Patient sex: F
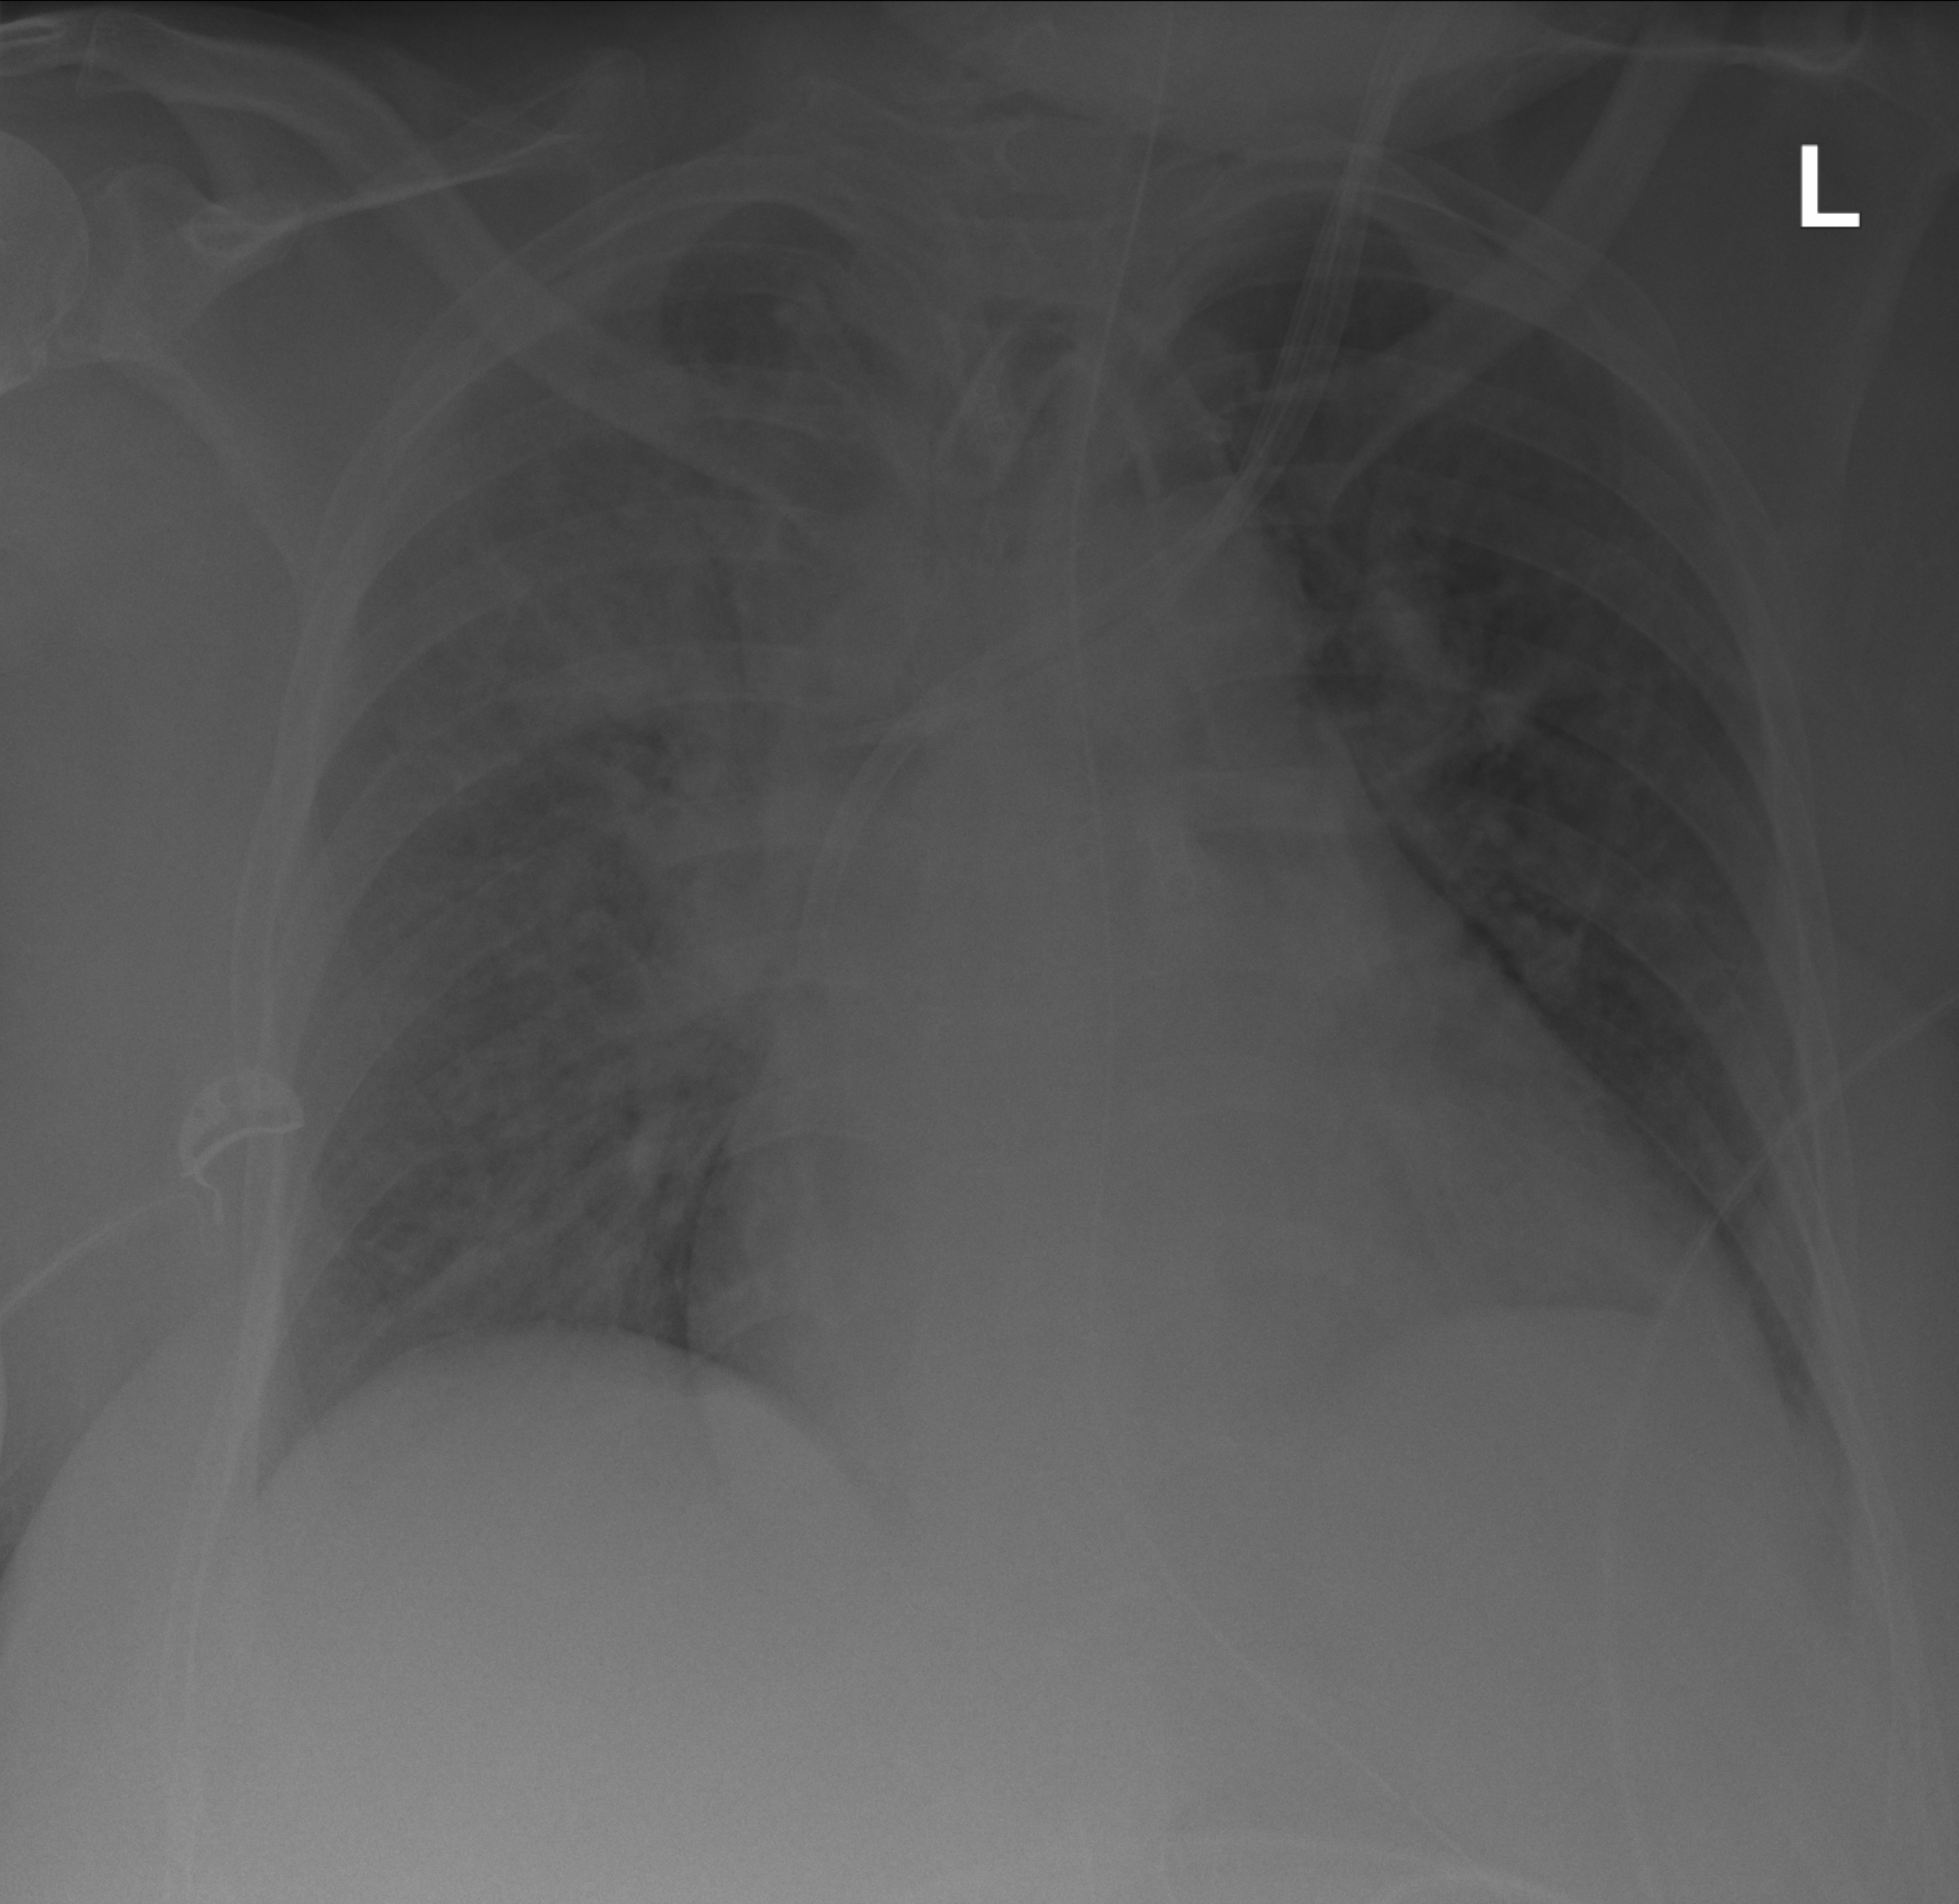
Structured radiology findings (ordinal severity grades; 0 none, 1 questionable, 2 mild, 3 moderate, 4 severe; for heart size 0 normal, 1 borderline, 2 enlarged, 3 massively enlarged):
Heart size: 3
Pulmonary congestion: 2
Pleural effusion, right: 0
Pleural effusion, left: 0
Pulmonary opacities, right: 3
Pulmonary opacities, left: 2
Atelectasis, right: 3
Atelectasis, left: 2